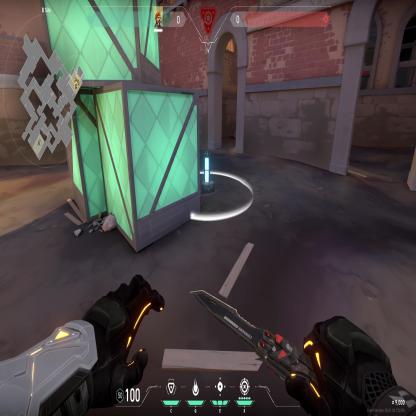
Label: planted spike